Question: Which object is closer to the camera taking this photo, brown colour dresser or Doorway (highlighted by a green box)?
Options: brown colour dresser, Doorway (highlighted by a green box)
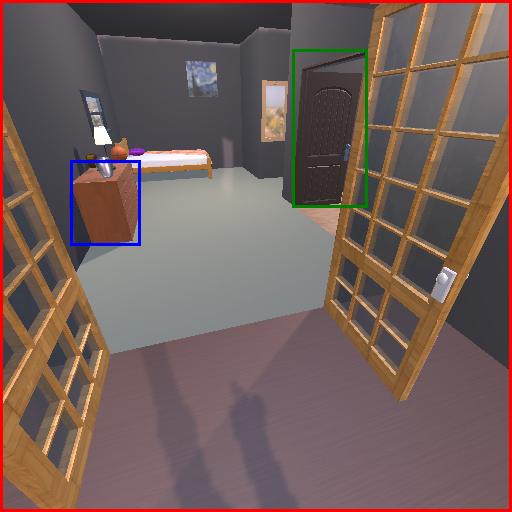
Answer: brown colour dresser